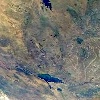
Label: land